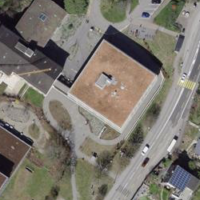
EUNIS habitat code: 54
Species observed at this site:
Melilotus albus